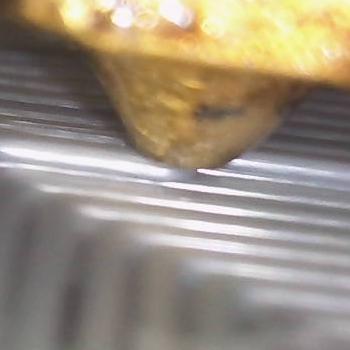
Flow rate: 162%